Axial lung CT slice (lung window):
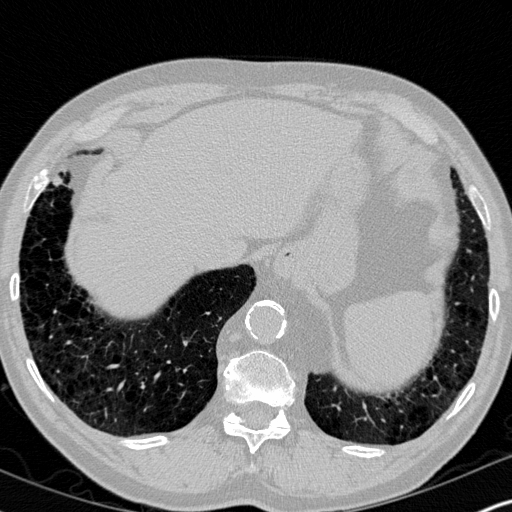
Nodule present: no